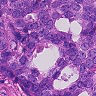
Metastatic tissue present: yes